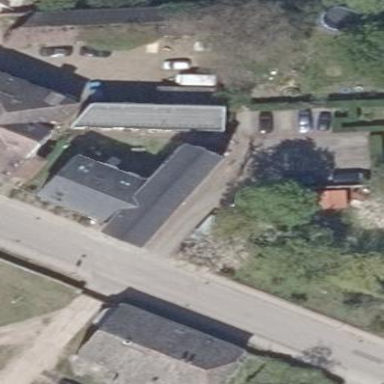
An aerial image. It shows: Part of building.